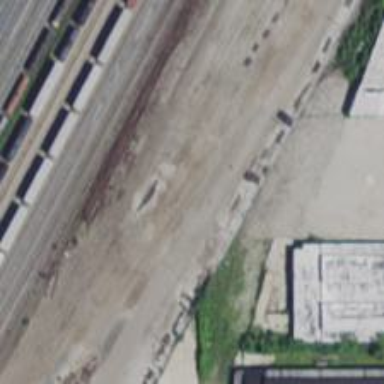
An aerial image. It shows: Railway yard used for servicing trains.